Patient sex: M
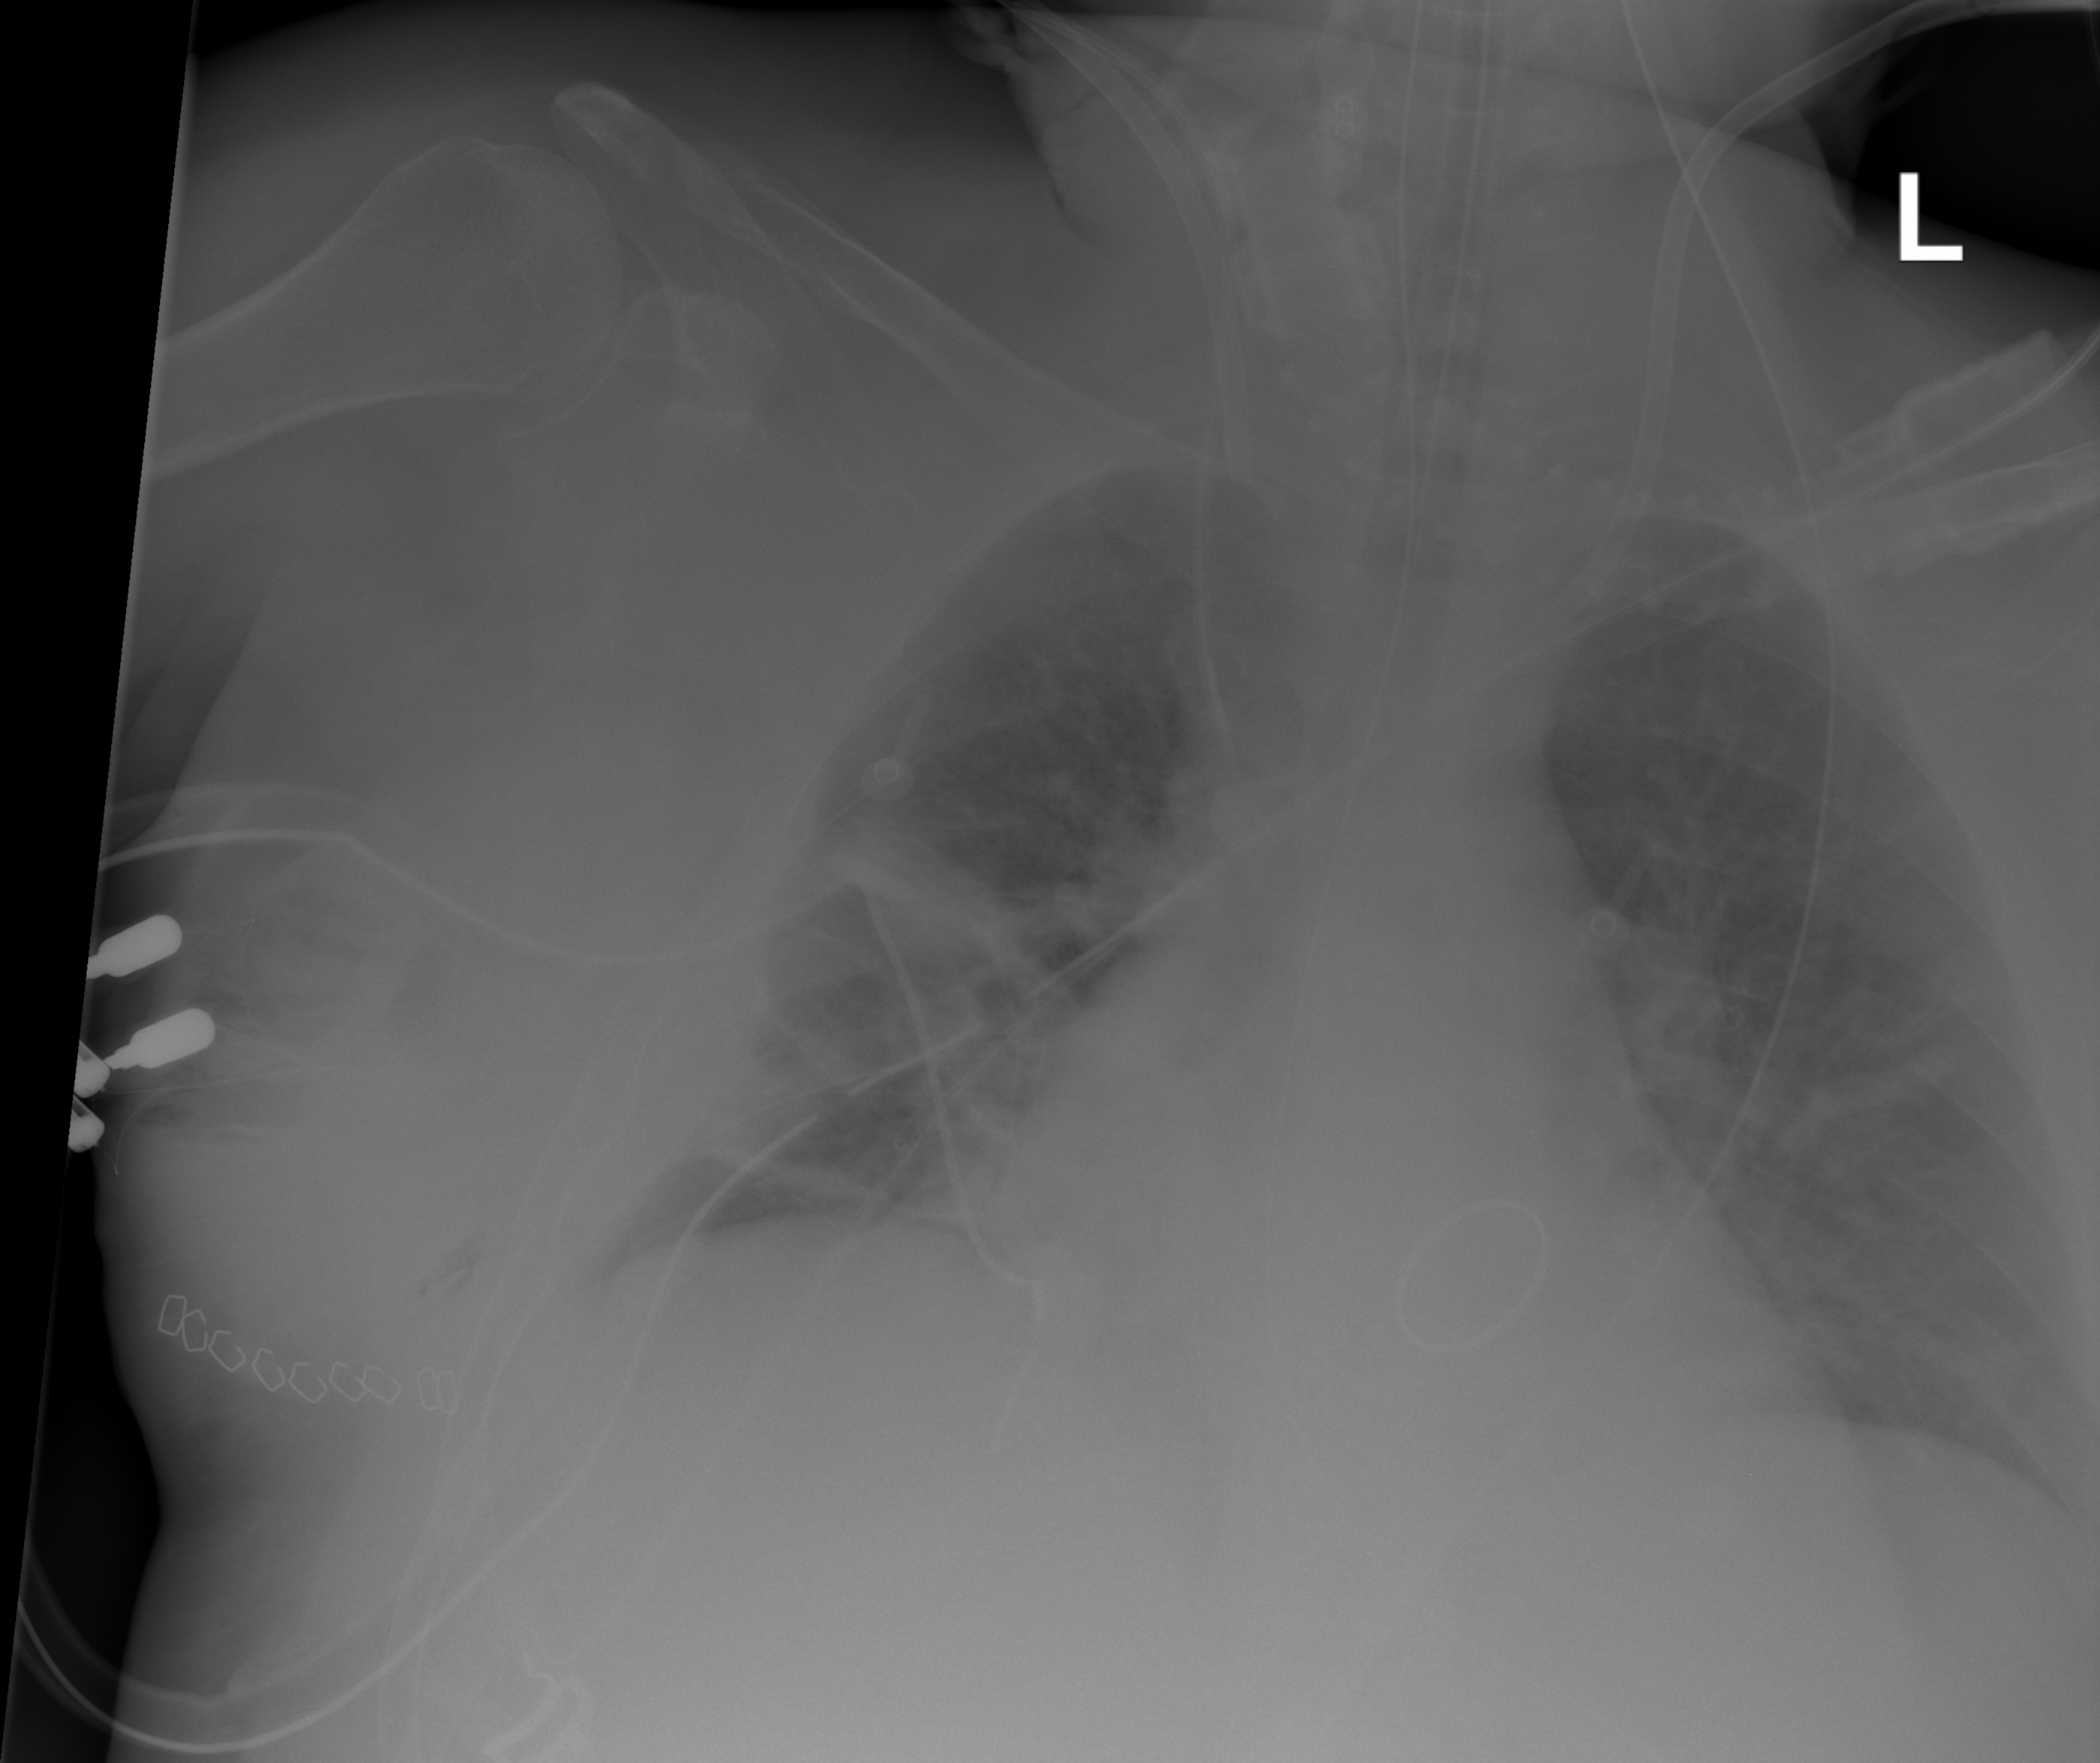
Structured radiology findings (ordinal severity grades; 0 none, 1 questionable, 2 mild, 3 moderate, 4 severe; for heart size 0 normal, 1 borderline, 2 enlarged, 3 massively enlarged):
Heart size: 0
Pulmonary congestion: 3
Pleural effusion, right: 2
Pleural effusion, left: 0
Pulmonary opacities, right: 2
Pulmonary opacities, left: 2
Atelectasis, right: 3
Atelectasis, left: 2